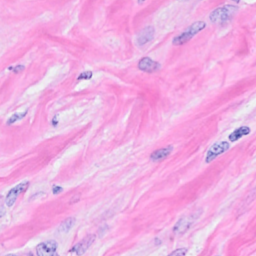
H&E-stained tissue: Breast